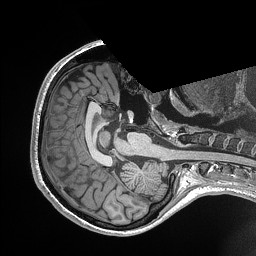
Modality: T1w
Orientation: axial
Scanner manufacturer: siemens
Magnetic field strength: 3 T
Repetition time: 2.3 s
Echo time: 0.00298 s